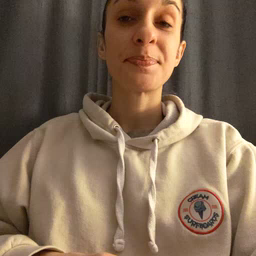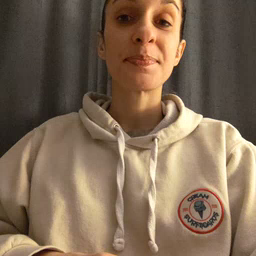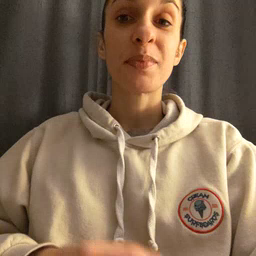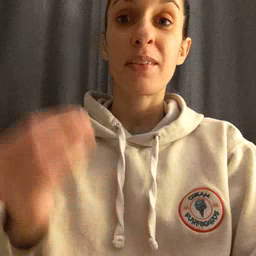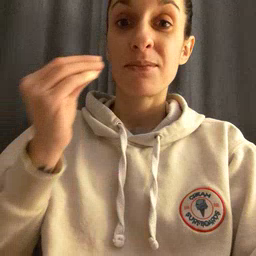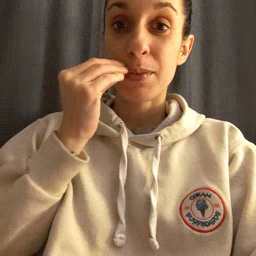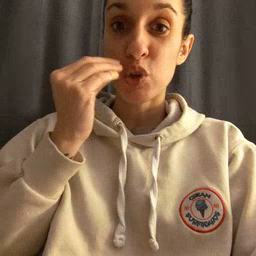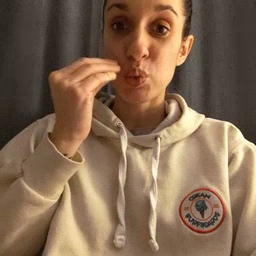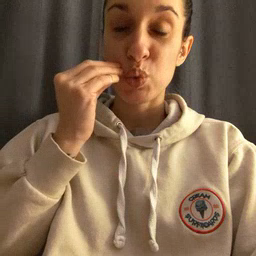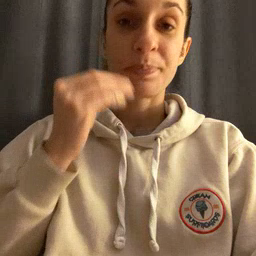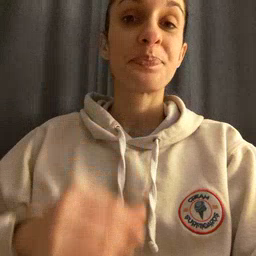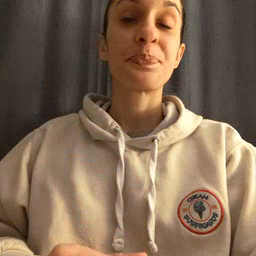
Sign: food